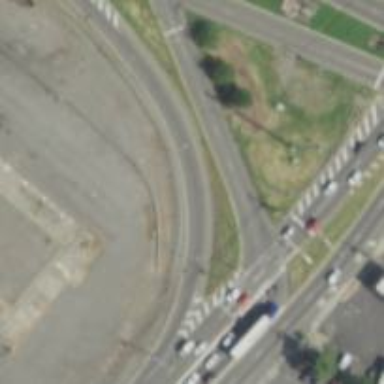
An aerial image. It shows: Trunk link highway.